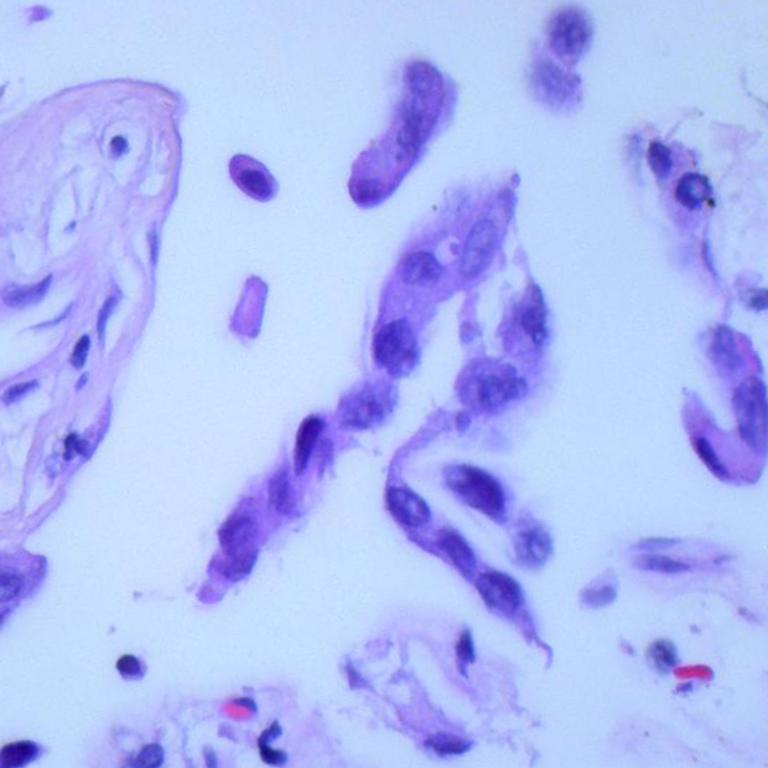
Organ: lung
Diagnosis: adenocarcinomas